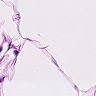
Metastatic tissue present: no